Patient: sex F, age 63
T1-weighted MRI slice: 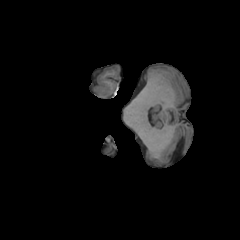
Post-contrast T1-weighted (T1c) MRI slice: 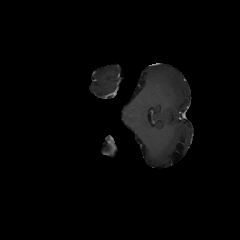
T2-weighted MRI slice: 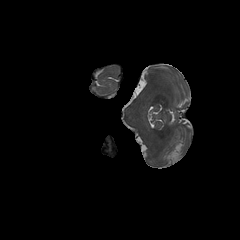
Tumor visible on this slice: no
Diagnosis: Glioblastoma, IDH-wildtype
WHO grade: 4